Field crop: tomato
Growth stage: 2
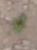
Species: solanum